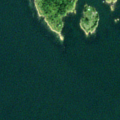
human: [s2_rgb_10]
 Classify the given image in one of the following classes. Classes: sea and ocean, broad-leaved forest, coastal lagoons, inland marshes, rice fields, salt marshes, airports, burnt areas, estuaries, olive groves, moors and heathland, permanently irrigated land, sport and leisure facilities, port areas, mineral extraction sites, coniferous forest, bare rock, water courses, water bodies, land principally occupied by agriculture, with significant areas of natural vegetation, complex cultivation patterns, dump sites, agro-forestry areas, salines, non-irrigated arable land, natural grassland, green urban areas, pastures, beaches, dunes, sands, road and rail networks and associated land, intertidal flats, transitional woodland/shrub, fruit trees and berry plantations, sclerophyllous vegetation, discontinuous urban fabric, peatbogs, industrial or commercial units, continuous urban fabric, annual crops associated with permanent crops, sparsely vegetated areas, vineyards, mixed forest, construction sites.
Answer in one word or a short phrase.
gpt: mixed forest, sea and ocean